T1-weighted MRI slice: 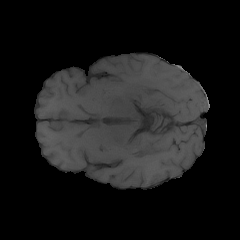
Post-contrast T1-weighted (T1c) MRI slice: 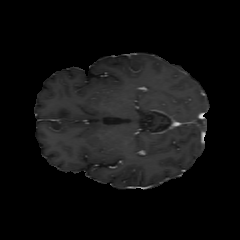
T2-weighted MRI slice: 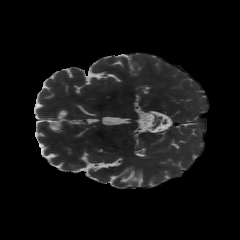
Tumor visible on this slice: no